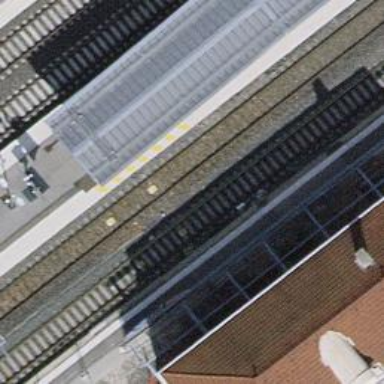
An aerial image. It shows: Railway stop with public transport stop position.